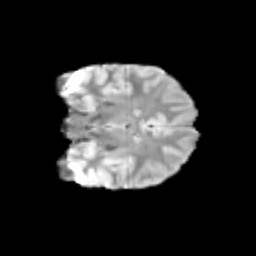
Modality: T2w
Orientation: coronal
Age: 10
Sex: female
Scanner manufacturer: siemens
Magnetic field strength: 3 T
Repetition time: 3.8 s
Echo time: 0.07 s